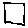
Label: square